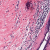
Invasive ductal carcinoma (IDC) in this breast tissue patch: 0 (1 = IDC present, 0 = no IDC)